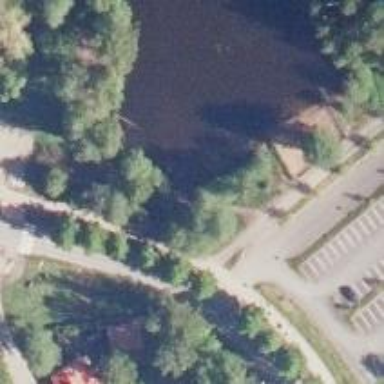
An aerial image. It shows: Path on bridge.